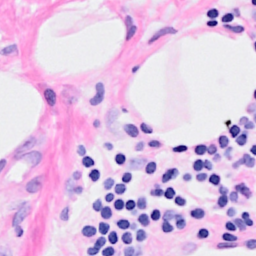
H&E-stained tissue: Breast